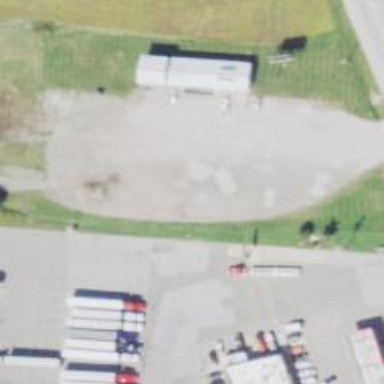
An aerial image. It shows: Weighbridge facility.